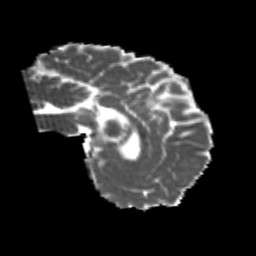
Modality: MD
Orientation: sagittal
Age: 25
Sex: male
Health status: healthy
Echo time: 0.074 s